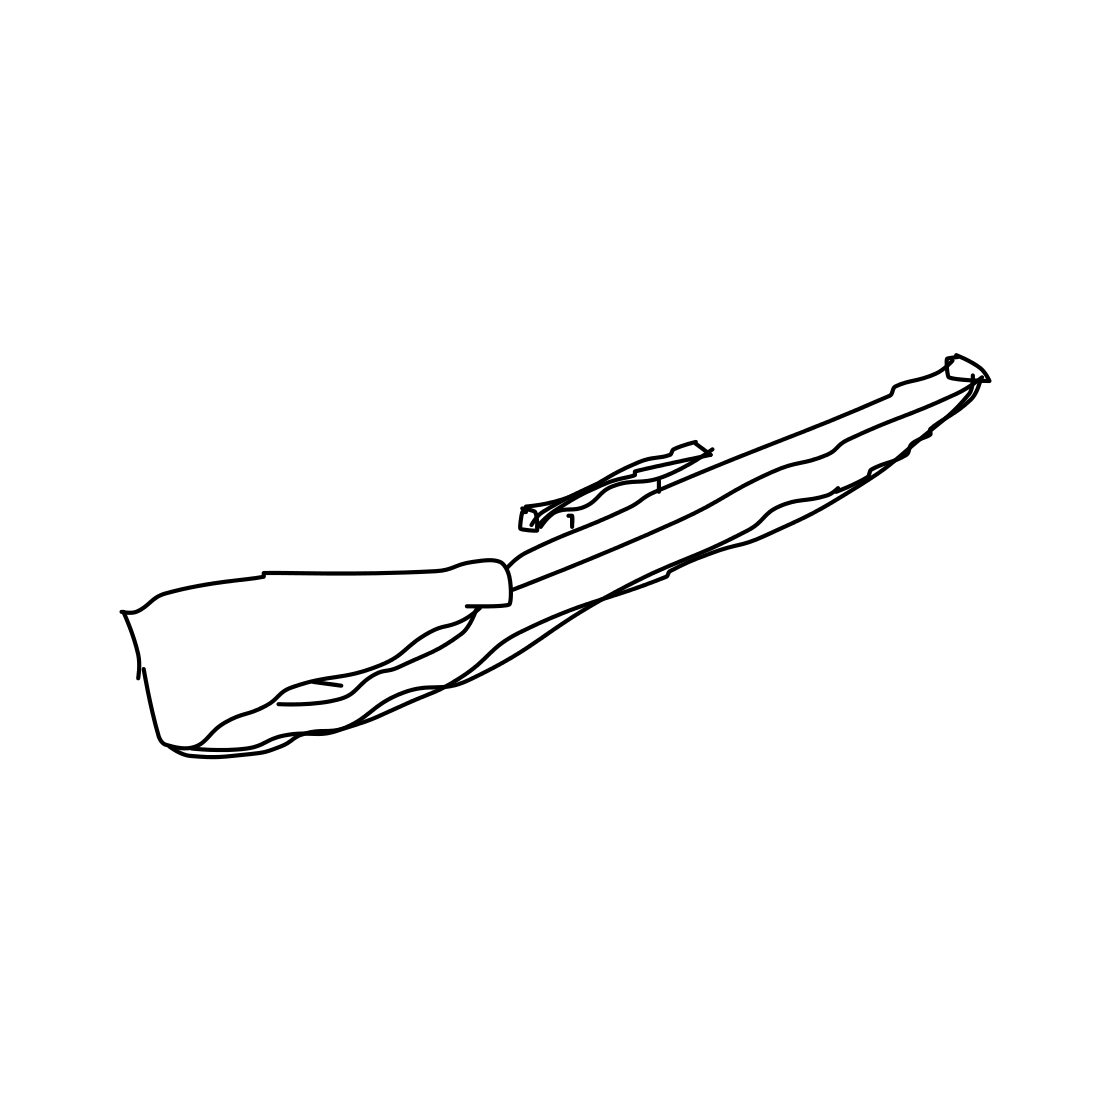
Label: rifle